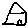
Label: house